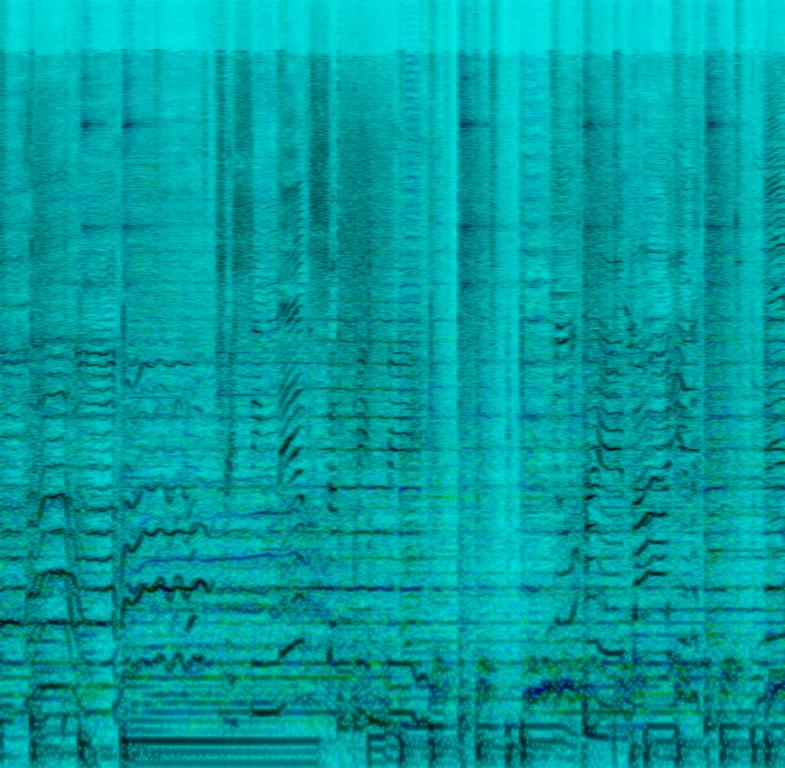
A male singer sings this pop melody with backup singers with vocal harmony. The song is medium, with a keyboard accompaniment , steady drumming rhythm and strong bass line. The song is passionate and cheerful. The audio quality is poor.